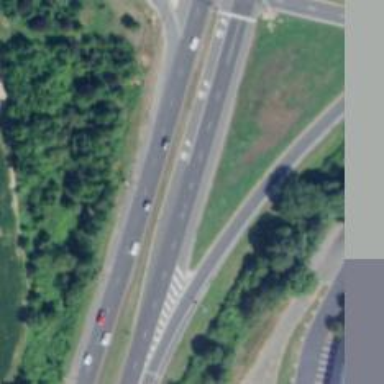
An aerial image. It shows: Trunk highway.